Field crop: maize
Growth stage: 2
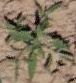
Species: atriplex